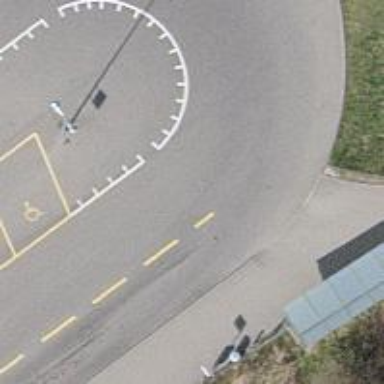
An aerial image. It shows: Bus stop with shelter for public transport.